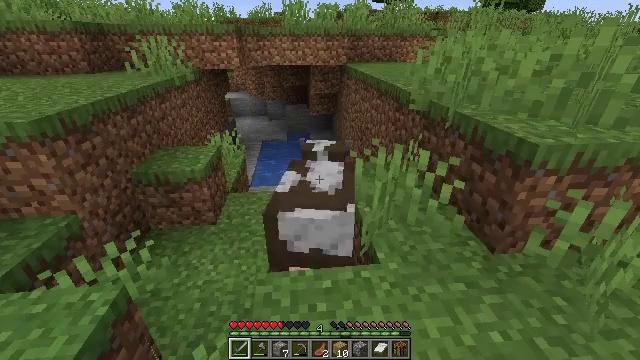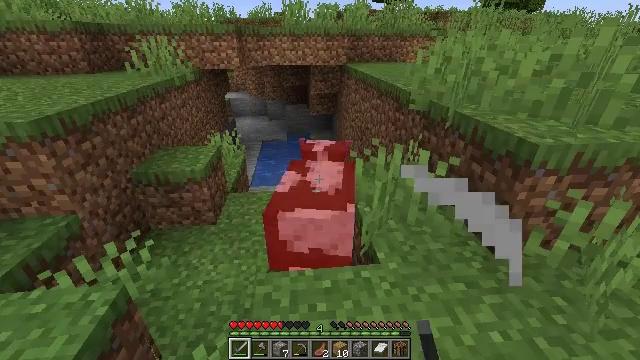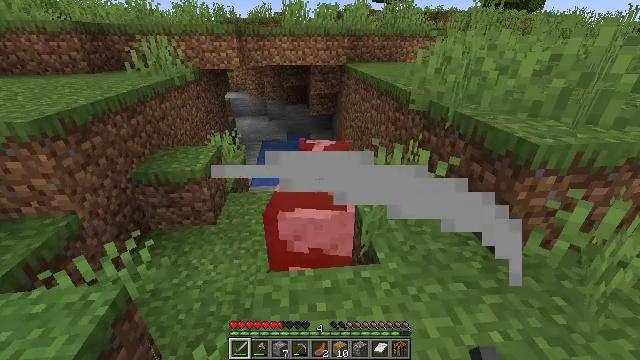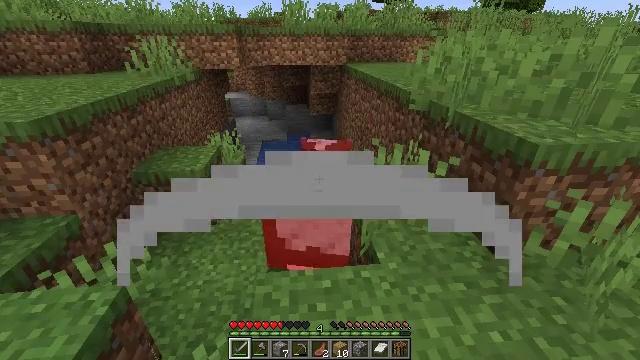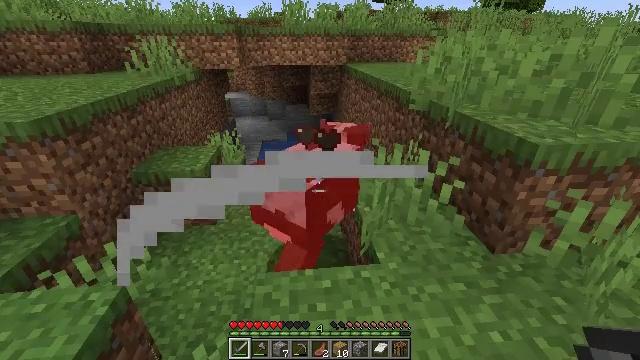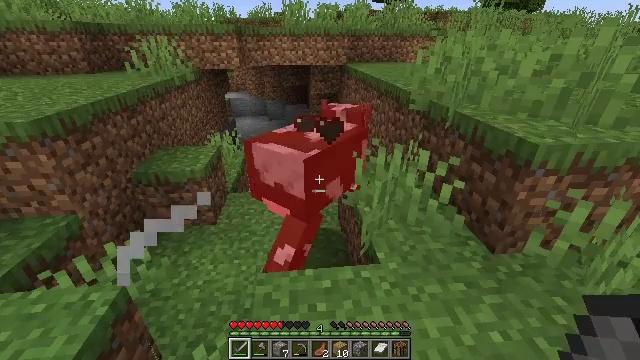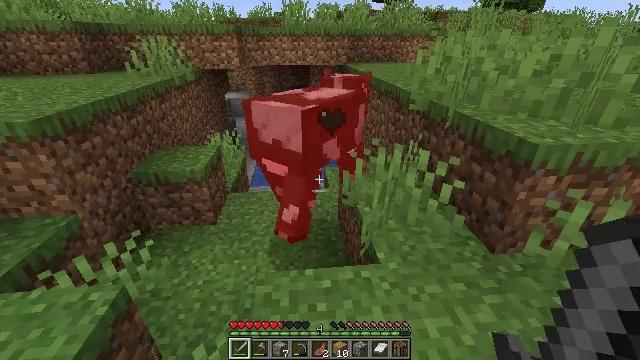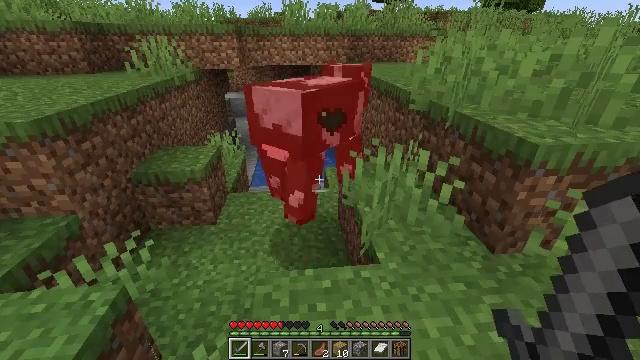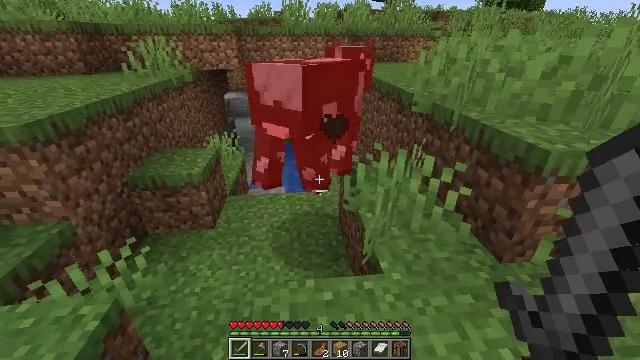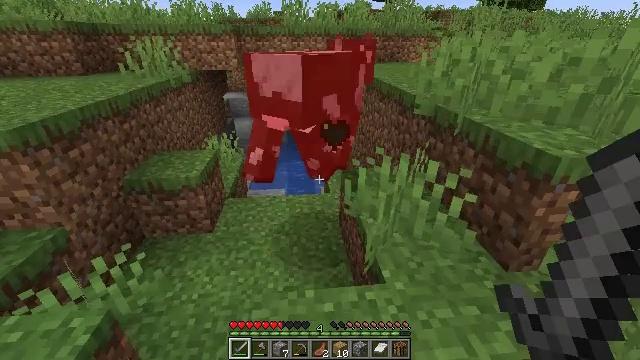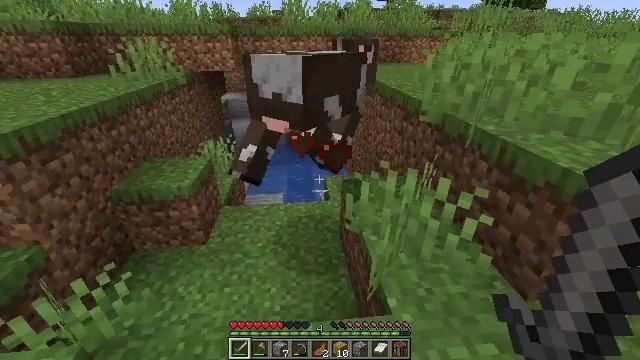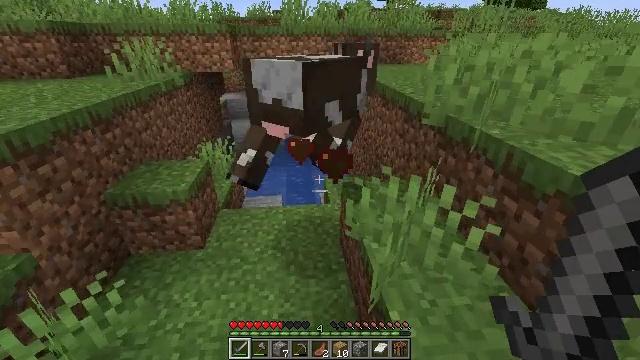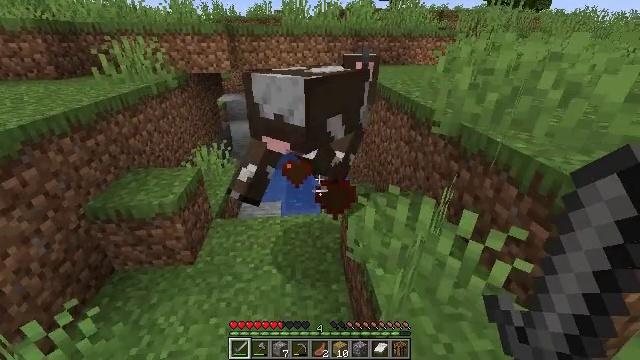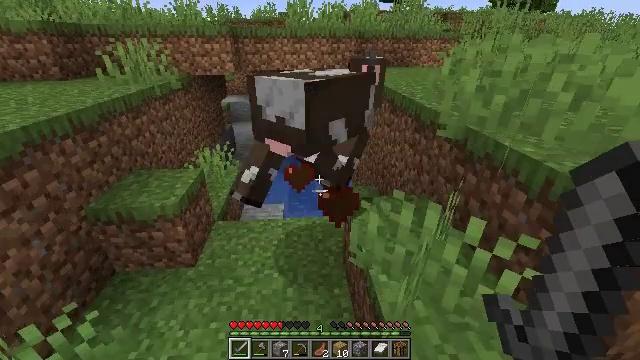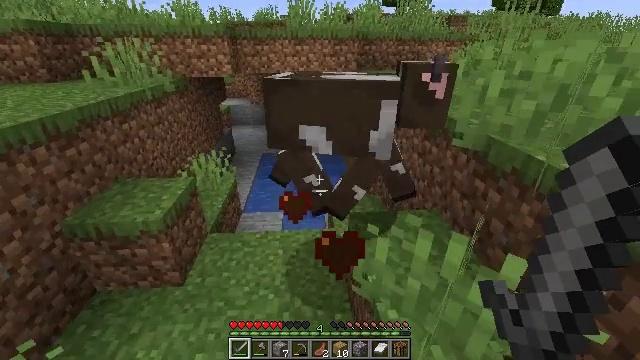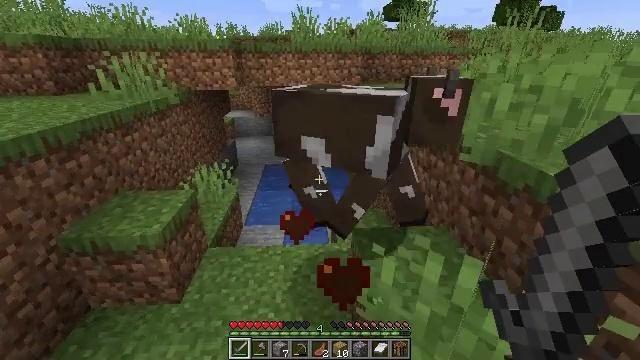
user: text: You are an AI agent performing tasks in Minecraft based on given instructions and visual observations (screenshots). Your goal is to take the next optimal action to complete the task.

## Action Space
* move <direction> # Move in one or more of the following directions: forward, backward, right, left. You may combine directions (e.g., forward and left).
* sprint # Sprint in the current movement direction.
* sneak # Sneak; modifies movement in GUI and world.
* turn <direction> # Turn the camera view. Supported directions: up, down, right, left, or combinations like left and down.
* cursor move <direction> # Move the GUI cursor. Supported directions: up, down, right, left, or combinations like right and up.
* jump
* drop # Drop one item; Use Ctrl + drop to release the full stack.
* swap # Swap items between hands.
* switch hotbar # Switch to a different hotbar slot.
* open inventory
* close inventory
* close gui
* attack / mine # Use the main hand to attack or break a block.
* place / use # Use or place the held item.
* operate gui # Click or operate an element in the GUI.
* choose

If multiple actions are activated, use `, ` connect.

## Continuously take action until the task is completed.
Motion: motion action
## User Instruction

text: Get some roses from the rose bush.
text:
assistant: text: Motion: no_op
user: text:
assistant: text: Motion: no_op
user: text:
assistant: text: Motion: no_op
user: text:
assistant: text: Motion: no_op
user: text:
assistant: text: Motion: no_op
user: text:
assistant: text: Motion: no_op
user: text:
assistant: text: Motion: no_op
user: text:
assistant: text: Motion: move forward
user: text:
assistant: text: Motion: move forward
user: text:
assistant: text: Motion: move forward
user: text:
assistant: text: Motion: move forward
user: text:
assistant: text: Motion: move forward
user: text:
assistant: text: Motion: move forward
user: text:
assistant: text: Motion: move forward
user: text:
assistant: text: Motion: move forward, turn up
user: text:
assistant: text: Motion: move forward
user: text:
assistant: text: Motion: move forward, attack / mine
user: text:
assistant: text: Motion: attack / mine
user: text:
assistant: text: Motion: attack / mine
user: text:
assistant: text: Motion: attack / mine
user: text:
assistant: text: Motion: no_op
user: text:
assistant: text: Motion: no_op
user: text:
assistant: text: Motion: no_op
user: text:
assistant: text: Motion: turn right and down
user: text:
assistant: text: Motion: turn right and down
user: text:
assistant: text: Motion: turn right and up
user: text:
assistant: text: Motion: turn right and up
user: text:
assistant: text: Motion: turn right and up
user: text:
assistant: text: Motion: turn right and up
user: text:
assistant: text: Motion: turn right and up